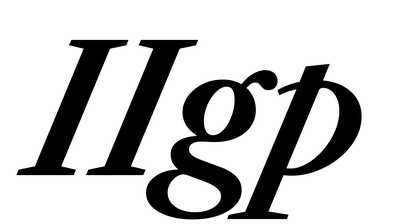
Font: LibreCaslonText-Italic_SemiBold_Italic